Question: I'm setting up a series of linked visualizations using the dc.js library. Everything is going smoothly except for one little thing. I'm using a row chart to visualize a series of user ratings from 1 (worst) to 10 (best), however the ordering along the y-axis of the row chart is incorrect as can be seen in the image below.

The 10 rating shows up directly under the 1 rating, when it should show up after the 9 rating on the y-axis.
Here's my code for this chart:
'''
rowChart
.width(450)
.height(350)
.dimension(ratingDim)
.group(ratingGroup)
.elasticX(true)
.renderLabel(true)
.xAxis().ticks(6)
// The line below attempts to fix the scale issue, but when included
// it breaks the visualizations, and nothing renders.
.y(d3.scale.linear().domain([1, 10]));
'''
When I include the '.y(d3.scale.linear().domain([1,10]))' code, the console throws the following error: 'TypeError: rowChart.width(...).height(...) ... .y is not a function'. Not sure what to make of the error. Any help is appreciated - thanks in advance for reading.
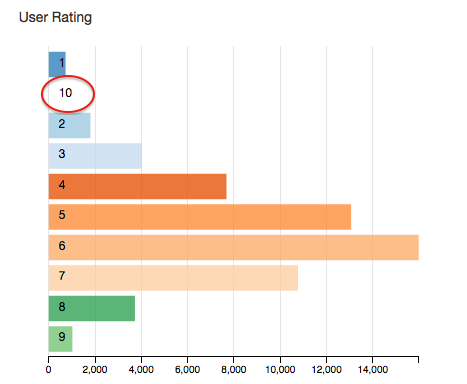
Answer: The error is because the row chart does not use a y scale. Yes, weird.
As for the wrong ordering, it looks like you're getting lexicographical (string) ordering rather than numeric. You don't show the dimension definition, but I would guess your csv or json parser is returning strings and you need to convert those to numbers.
The terse, idiomatic way to do this is with '+':
'''
var ratingDim = ndx.dimension(function(d) { return +d.rating; });
'''